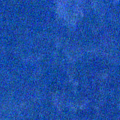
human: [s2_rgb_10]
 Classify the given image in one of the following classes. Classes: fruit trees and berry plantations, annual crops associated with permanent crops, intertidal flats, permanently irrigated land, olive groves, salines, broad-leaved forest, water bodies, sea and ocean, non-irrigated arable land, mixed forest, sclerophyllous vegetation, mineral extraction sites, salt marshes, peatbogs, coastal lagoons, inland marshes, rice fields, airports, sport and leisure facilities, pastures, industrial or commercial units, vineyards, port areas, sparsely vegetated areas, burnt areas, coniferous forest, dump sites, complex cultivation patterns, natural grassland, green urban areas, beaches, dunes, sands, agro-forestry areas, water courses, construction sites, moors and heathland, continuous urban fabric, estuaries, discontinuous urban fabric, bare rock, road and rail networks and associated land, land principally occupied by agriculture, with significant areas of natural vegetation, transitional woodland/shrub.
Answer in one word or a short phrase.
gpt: sea and ocean